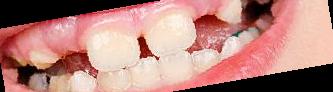
Condition: hypodontia